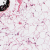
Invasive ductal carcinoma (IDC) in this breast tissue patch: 0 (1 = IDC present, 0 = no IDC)